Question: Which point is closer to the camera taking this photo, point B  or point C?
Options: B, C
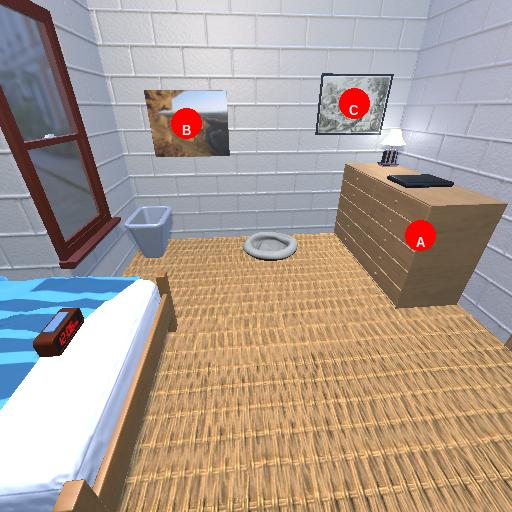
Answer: B